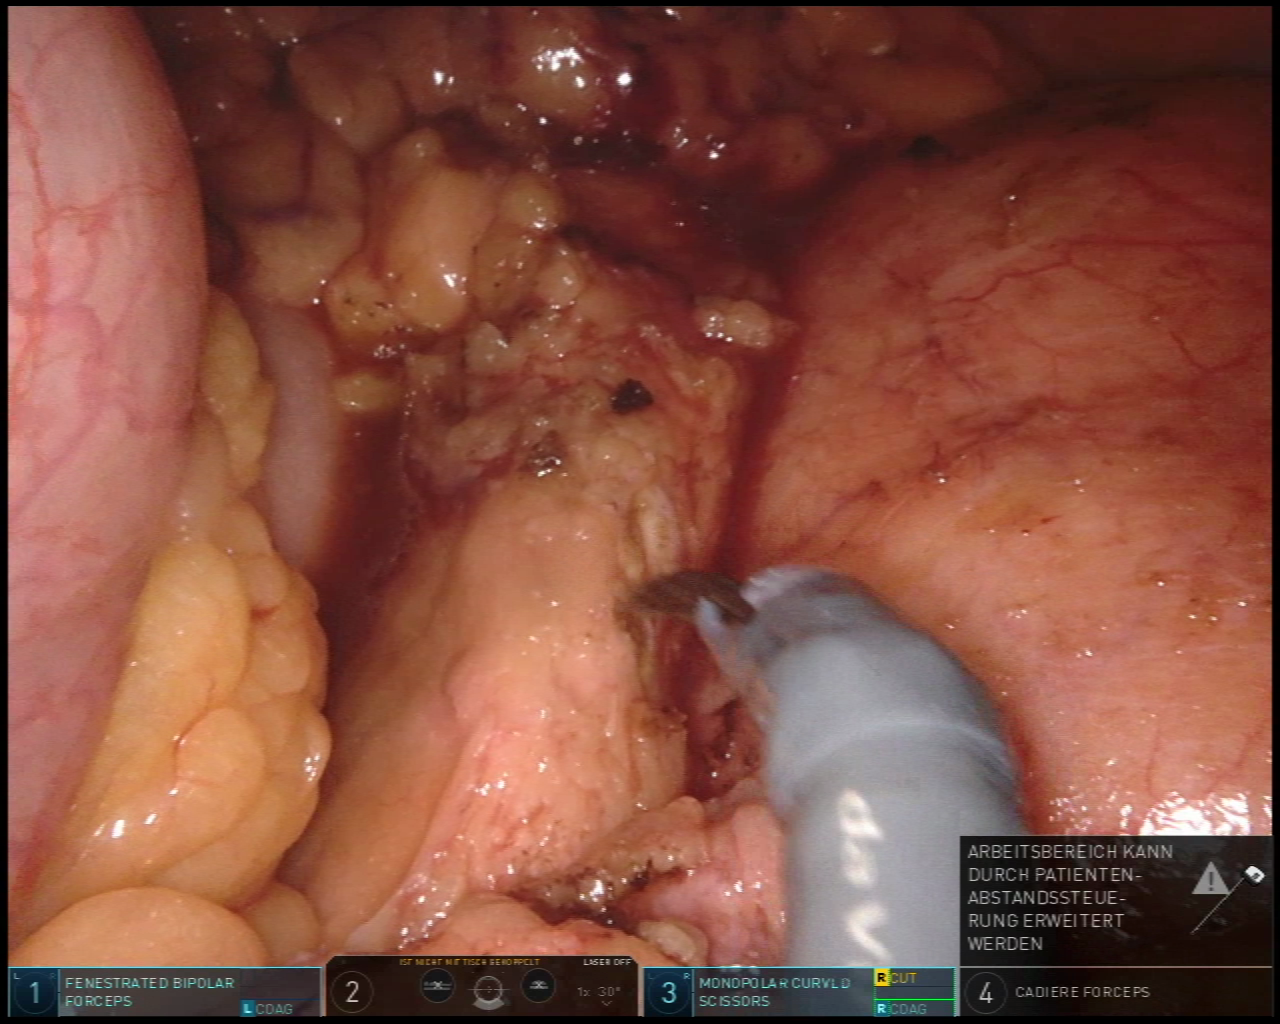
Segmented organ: stomach
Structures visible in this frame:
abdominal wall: yes
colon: yes
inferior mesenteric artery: no
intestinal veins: no
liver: no
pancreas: yes
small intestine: no
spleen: no
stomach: yes
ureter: no
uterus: no
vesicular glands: no